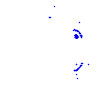
Particle: kaon